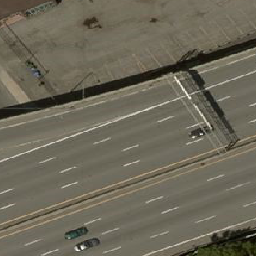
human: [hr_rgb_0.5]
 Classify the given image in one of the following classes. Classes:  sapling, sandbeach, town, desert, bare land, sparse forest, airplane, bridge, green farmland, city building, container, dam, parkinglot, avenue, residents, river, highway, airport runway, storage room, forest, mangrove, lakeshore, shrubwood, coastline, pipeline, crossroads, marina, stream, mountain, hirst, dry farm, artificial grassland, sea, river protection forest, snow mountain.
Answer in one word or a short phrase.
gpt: highway